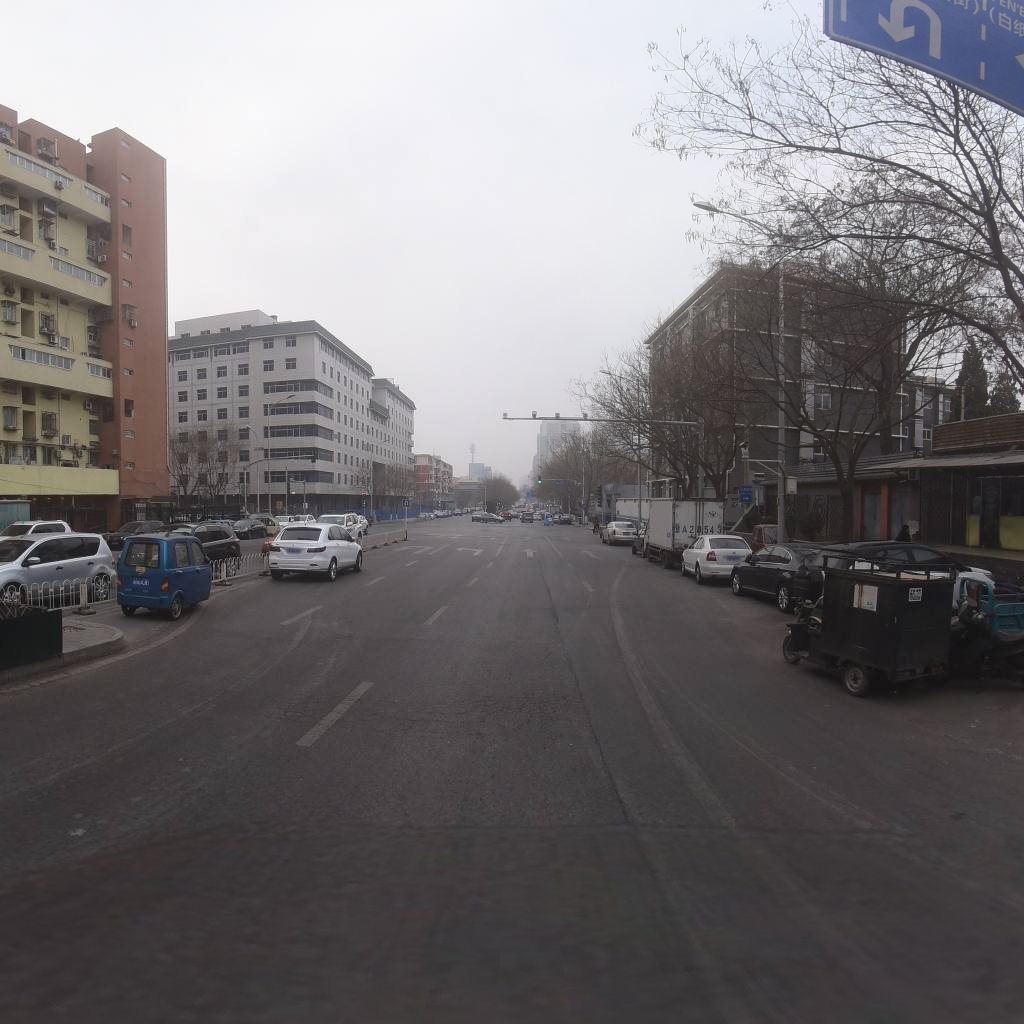
Region: Xicheng
Road damage annotations: longitudinal crack, alligator crack